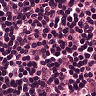
Metastatic tissue present: no